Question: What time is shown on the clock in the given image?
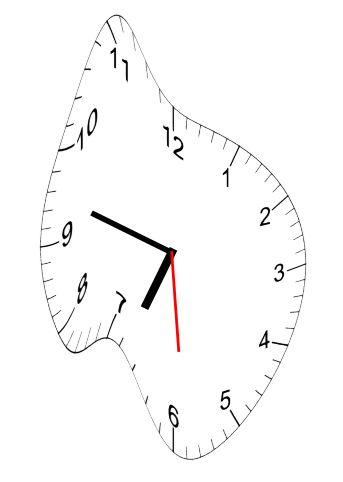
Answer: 06:47:29